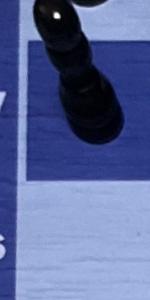
Label: Empty